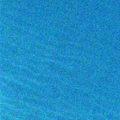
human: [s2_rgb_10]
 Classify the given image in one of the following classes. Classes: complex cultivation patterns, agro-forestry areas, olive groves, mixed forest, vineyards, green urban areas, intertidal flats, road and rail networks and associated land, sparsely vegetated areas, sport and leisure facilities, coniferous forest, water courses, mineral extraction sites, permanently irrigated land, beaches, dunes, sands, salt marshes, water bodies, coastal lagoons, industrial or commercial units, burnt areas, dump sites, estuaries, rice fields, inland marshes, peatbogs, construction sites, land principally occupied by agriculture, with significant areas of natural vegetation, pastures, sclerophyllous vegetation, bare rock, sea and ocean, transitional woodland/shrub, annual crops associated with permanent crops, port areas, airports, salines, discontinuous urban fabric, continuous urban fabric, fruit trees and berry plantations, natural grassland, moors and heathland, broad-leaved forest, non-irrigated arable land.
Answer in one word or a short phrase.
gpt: sea and ocean